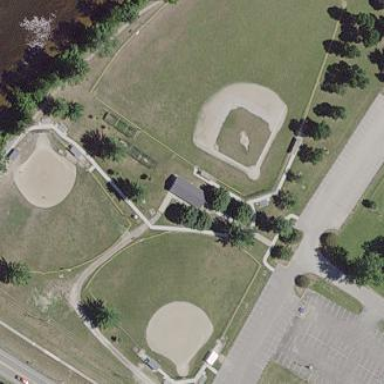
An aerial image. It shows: Baseball pitch for leisure land activities.